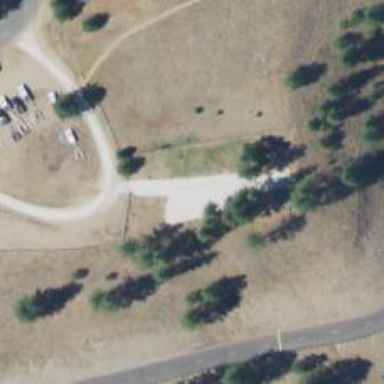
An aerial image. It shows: Driveway leading to service road.